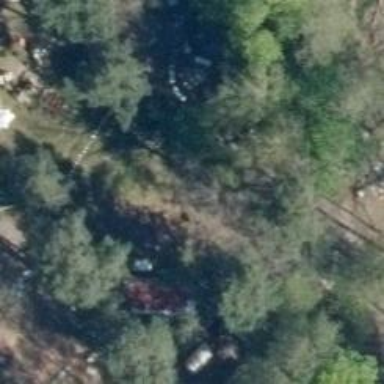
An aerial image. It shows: Camping site with tents and caravans. The site is filled with many caravans.